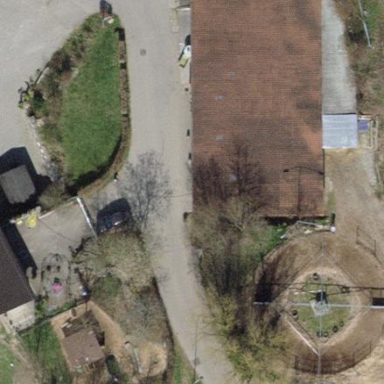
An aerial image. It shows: Gabled roof on farm auxiliary building.